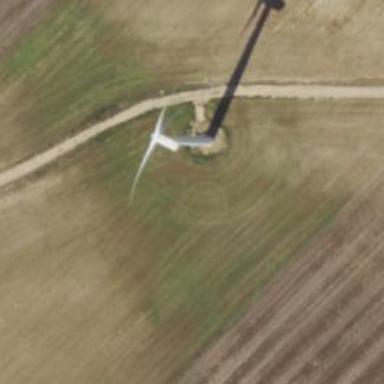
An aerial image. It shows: Wind generator powered by horizontal-axis wind turbine.